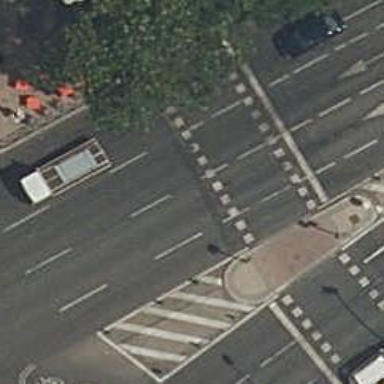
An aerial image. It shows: Crossing with zebra markings and traffic signals. The markings consist of dots.